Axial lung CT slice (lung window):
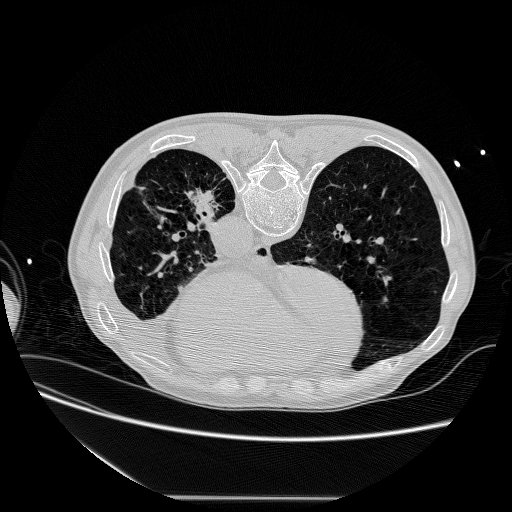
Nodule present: yes
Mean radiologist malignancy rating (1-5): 2